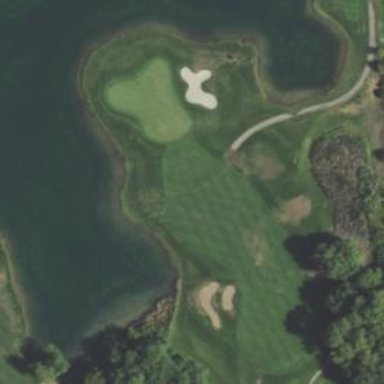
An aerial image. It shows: Water hazard in golf course. The hazard is natural water feature.